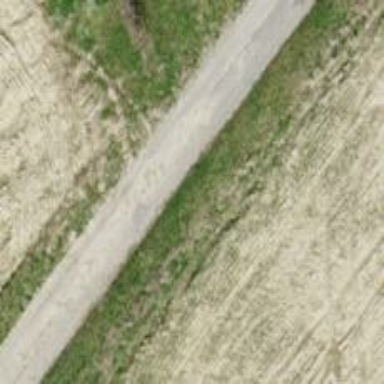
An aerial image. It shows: Well-maintained track road with grade 1 tracktype.